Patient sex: M
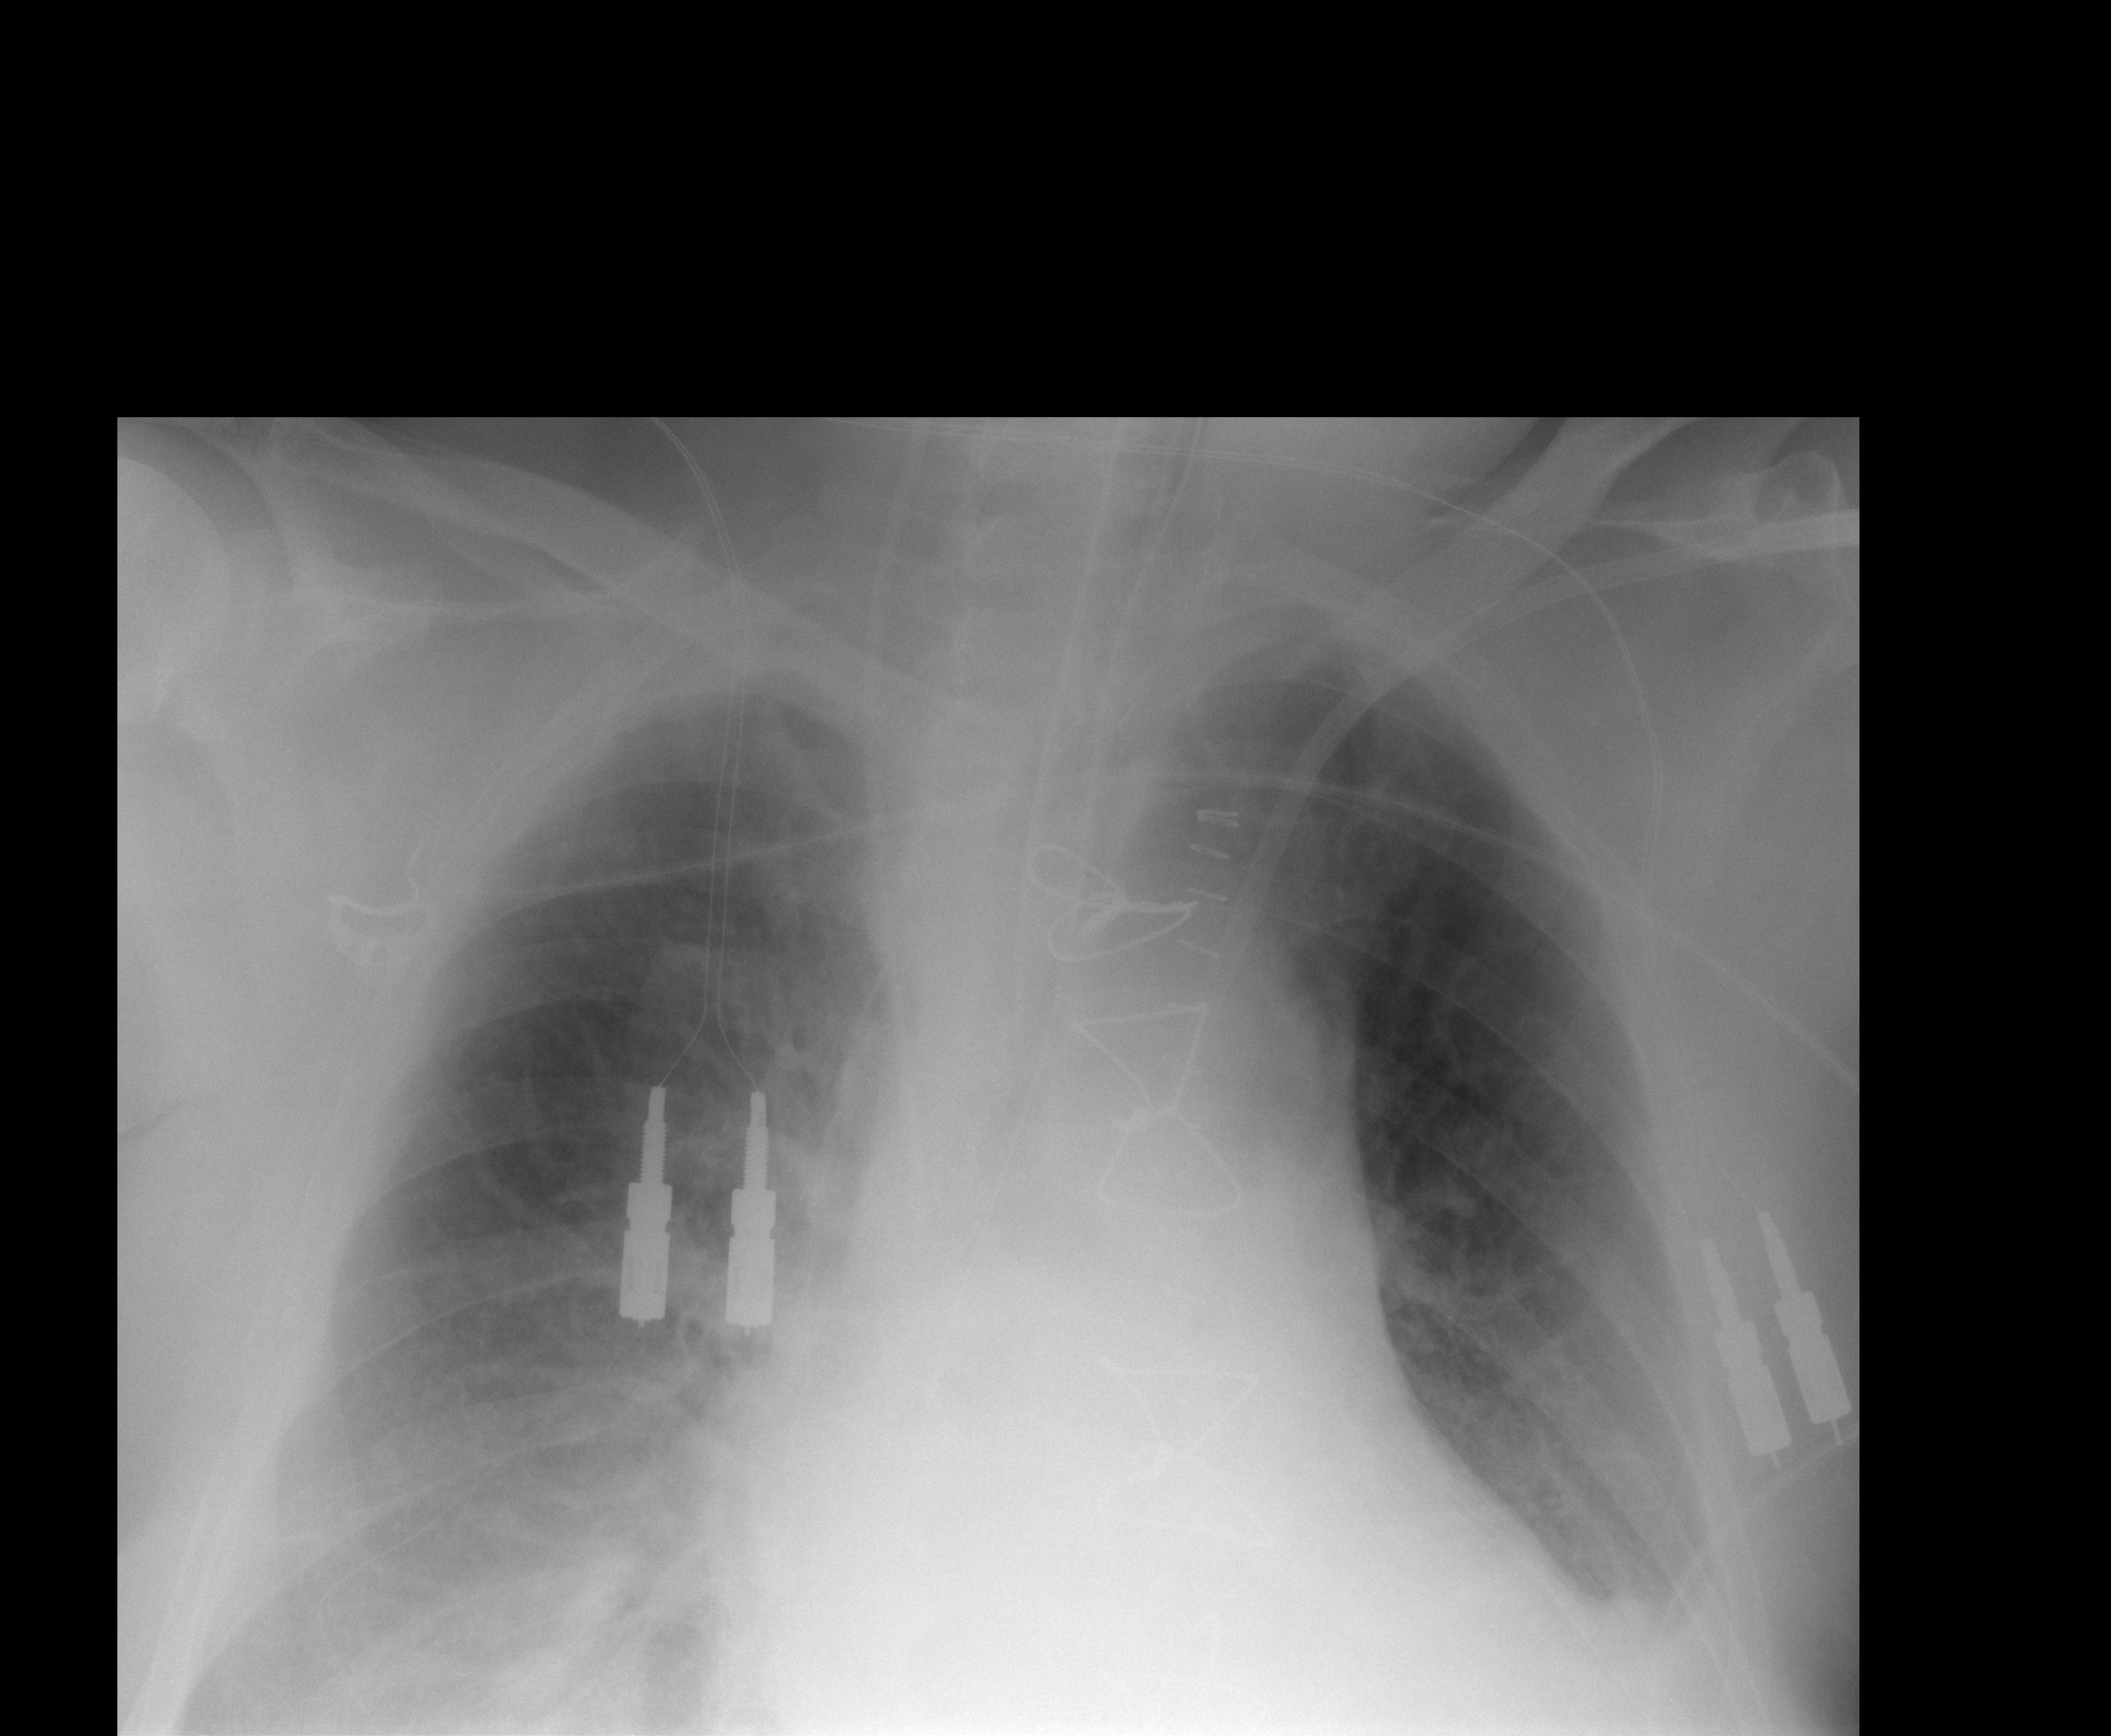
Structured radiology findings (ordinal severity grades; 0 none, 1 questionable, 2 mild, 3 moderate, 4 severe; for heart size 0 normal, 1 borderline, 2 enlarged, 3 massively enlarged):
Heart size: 2
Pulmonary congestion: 2
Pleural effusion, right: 2
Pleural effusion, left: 2
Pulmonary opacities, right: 2
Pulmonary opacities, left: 0
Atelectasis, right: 2
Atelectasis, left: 2